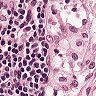
Metastatic tissue present: no